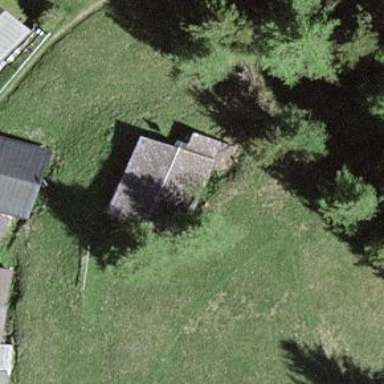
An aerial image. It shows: Cabin is depicted in the image.